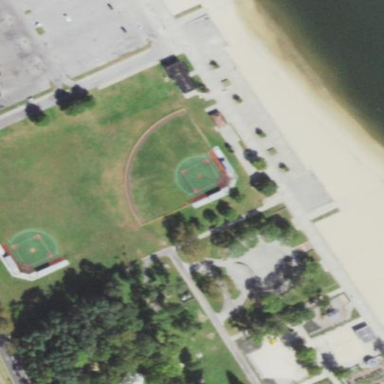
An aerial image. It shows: Baseball pitch for leisure and sports activities.